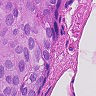
Metastatic tissue present: yes